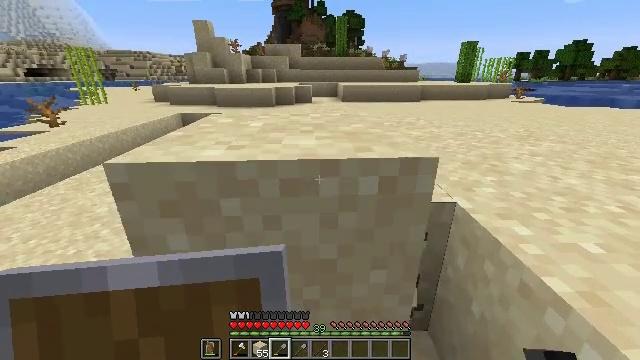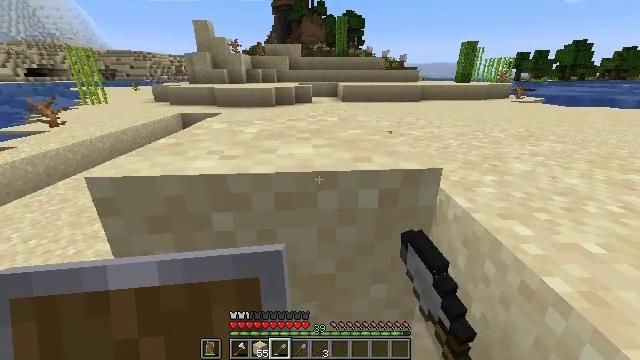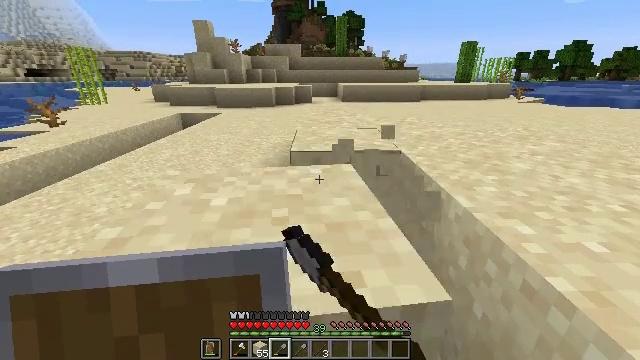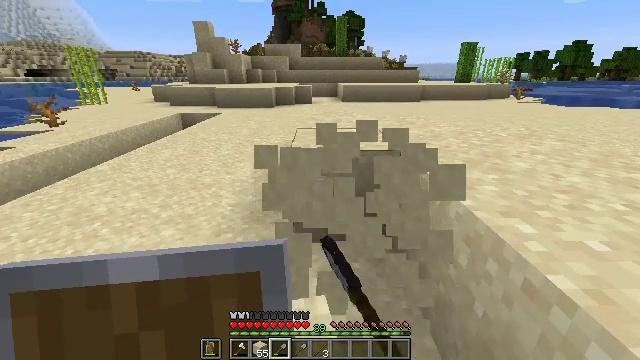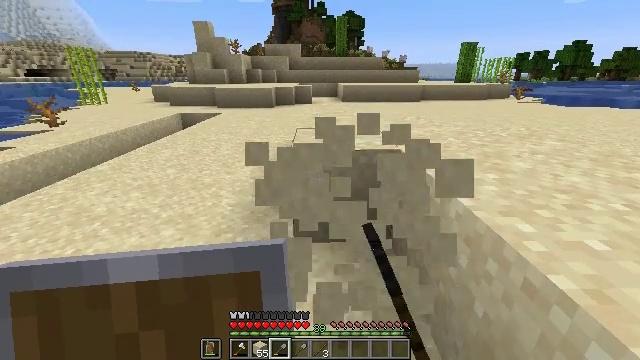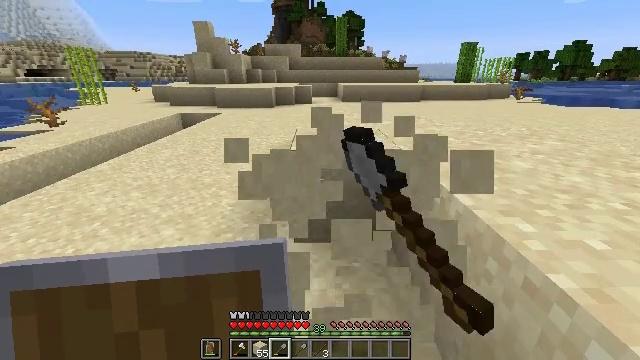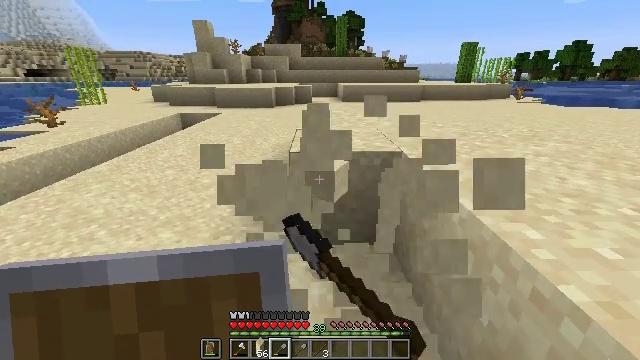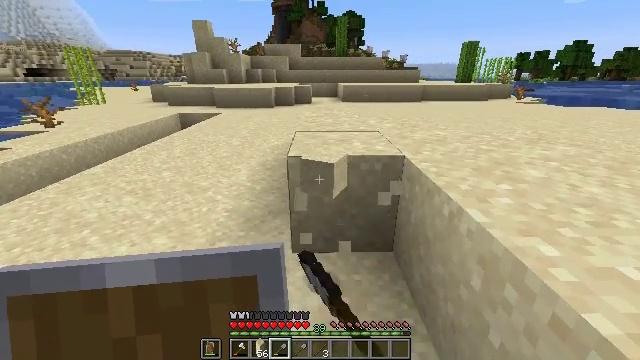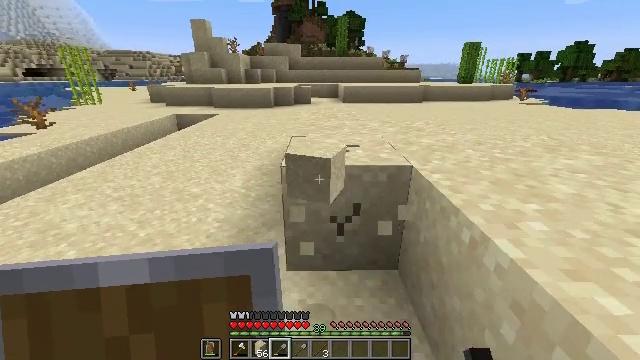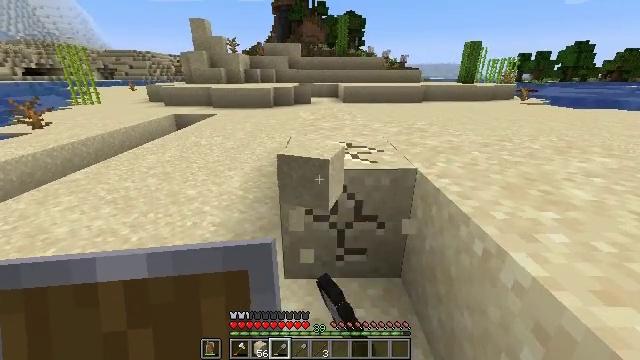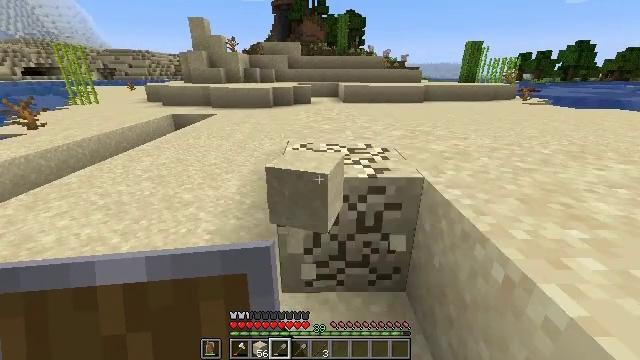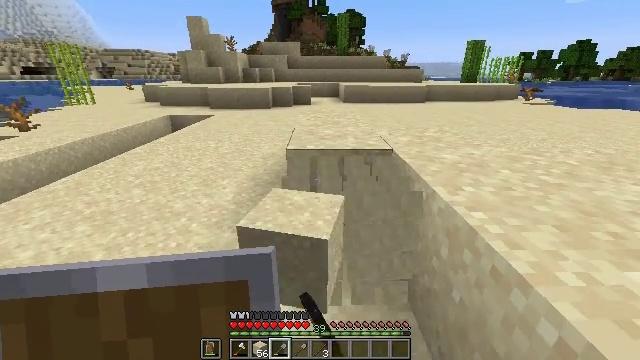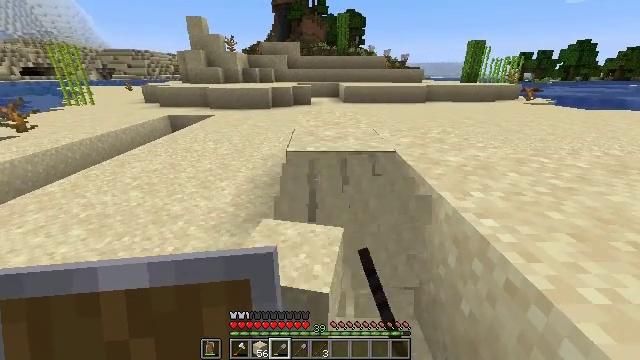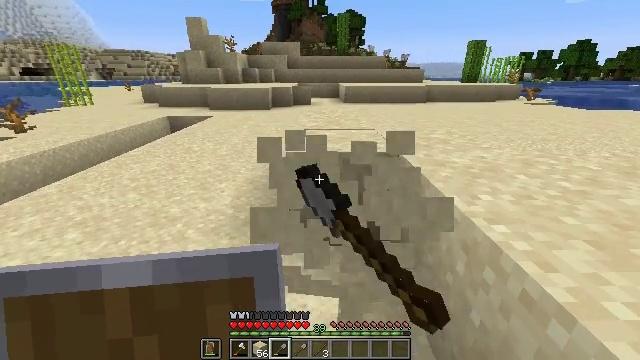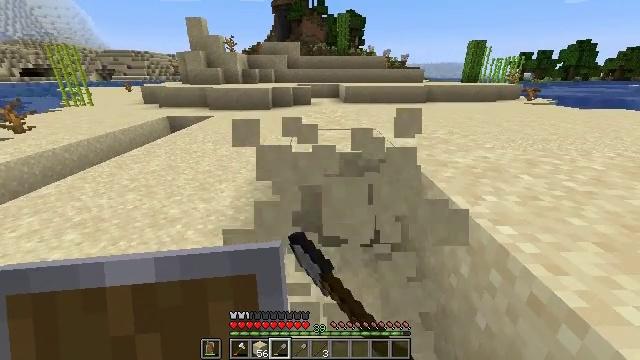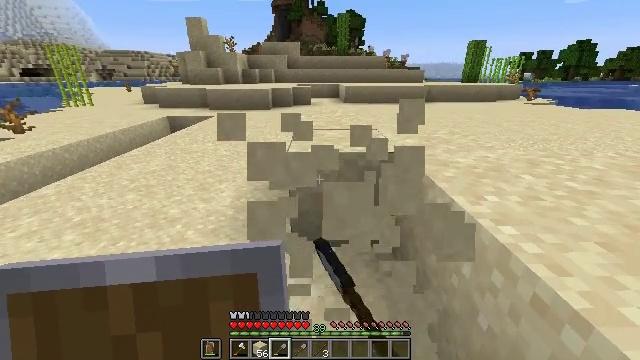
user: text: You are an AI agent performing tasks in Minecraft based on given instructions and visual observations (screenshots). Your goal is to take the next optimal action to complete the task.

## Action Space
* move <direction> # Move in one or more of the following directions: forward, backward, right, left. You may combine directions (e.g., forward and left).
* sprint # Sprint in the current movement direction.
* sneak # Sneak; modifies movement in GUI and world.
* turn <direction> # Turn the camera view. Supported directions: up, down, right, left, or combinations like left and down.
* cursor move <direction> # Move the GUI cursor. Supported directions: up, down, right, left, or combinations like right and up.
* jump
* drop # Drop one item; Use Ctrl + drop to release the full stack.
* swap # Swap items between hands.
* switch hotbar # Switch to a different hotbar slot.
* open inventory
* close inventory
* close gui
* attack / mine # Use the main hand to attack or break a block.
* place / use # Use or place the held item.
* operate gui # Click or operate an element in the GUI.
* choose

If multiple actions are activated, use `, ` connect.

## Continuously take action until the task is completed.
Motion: motion action
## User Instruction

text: Break the sand block.
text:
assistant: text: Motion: attack / mine
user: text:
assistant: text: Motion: attack / mine
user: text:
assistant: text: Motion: attack / mine
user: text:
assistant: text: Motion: attack / mine
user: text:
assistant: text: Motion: attack / mine
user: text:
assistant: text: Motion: move forward, attack / mine
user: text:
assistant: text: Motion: move forward, attack / mine
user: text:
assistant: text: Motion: move forward, attack / mine
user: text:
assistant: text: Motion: move forward, attack / mine
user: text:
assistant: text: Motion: move forward, attack / mine
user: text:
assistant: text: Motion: attack / mine
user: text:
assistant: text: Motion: attack / mine
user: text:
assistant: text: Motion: attack / mine
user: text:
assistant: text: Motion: attack / mine
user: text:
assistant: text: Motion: attack / mine
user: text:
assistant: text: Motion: attack / mine
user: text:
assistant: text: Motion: move forward, attack / mine
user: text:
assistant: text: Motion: move forward, attack / mine
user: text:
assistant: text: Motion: move forward, attack / mine
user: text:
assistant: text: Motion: move forward, attack / mine
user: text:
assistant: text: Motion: move forward, attack / mine
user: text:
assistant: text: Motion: move forward, attack / mine
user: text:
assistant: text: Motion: move forward, attack / mine
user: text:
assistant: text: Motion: move forward, attack / mine
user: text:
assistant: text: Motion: move forward, attack / mine
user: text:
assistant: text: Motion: move forward, attack / mine
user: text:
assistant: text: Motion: move forward, turn right, attack / mine
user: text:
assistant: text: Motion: turn right, attack / mine
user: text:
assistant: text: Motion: turn right, attack / mine
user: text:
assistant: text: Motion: turn right and down, attack / mine